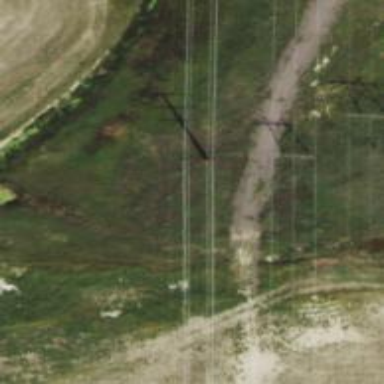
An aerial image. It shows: Power tower.